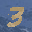
Label: 3